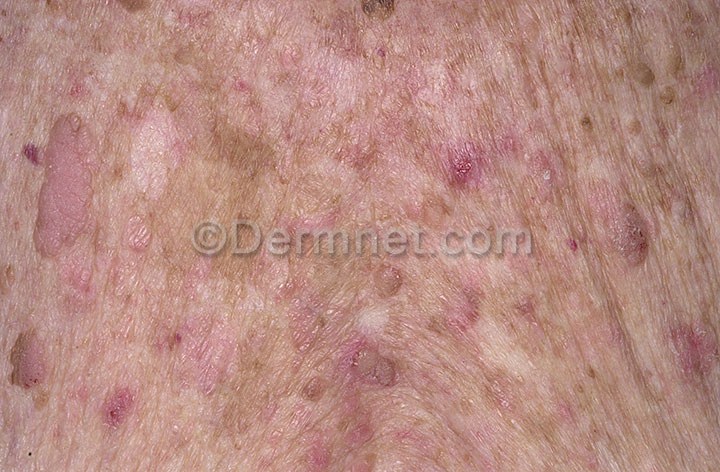
Disease: Seborrheic Keratoses and other Benign Tumors